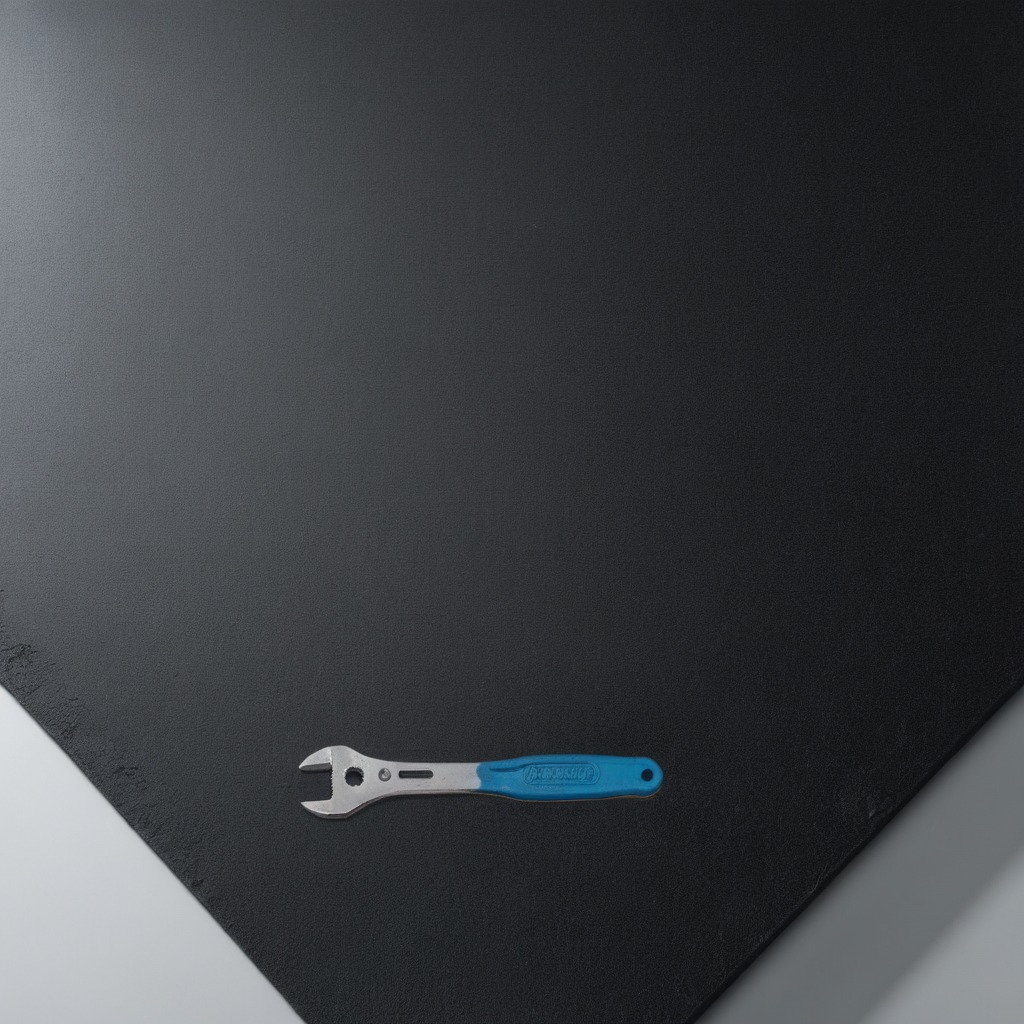
An wrench lies on the clean granite tabletop covered with a black rubber mat inside a workshop under bright overhead lighting crisp shadows high clarity worn but beneath the mat.